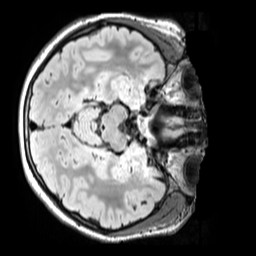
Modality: FLAIR
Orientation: axial
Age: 13
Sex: female
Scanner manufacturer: siemens
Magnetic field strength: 3 T
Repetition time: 5 s
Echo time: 0.388 s